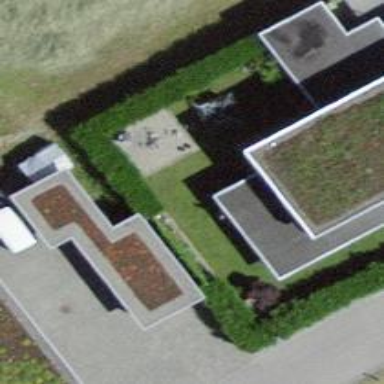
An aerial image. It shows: Garage building.